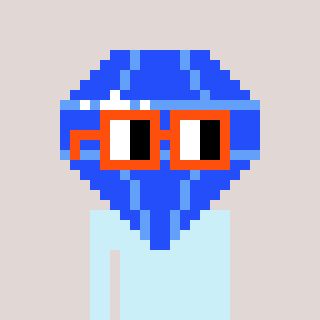
a pixel art character with square orange glasses, a blue diamond-shaped head and a hotbrown-colored body on a warm background